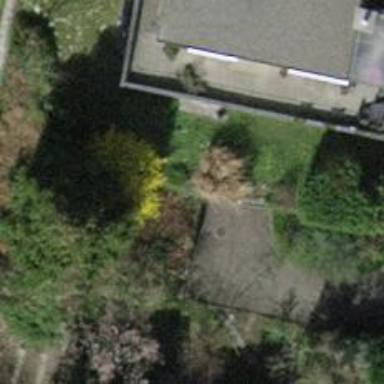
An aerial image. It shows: Retaining wall.